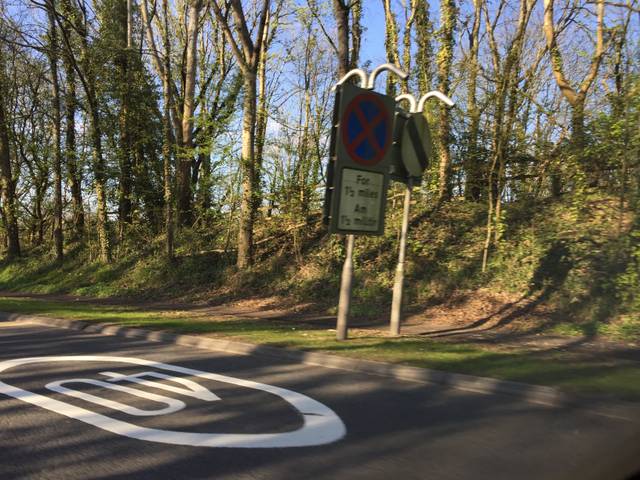
Region: United Kingdom
Coordinates: 51.623, -3.011